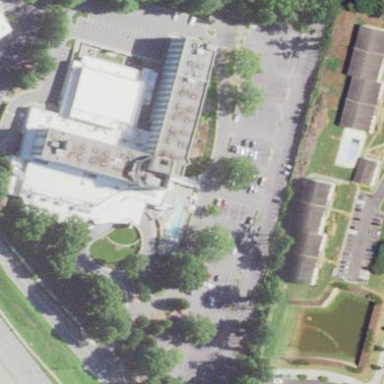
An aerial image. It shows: Commercial building.